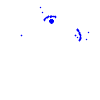
Particle: kaon